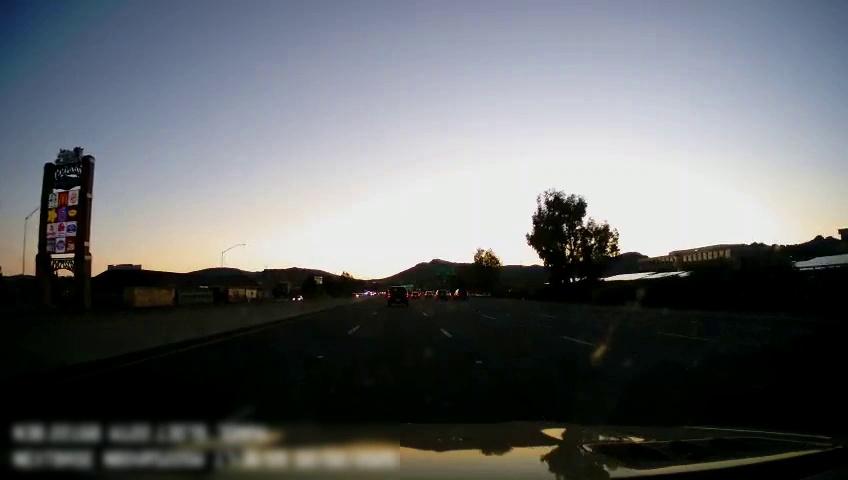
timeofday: Dusk/Dawn/Twilight
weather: Sunny
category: Drivable Space
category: Vehicles | Car
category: Vehicles | Car
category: Vehicles | SUV
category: Vehicles | SUV
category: Vehicles | SUV
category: Vehicles | Car
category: Lanes | Alternate Lane
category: Lanes | Current Lane
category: Lanes | Current Lane
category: Lanes | Alternate Lane
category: Lanes | Alternate Lane
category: Traffic | Signs